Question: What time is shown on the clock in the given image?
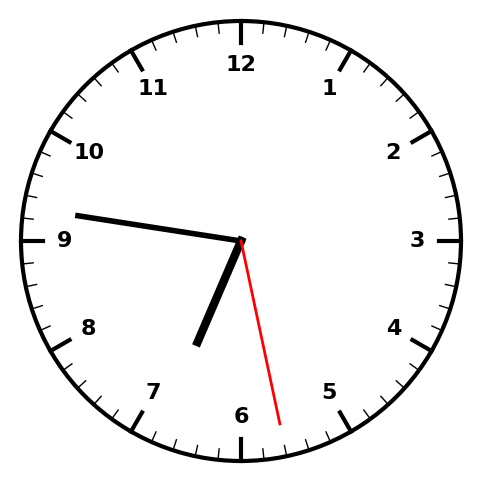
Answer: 06:46:28